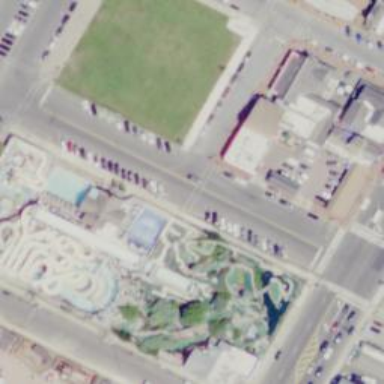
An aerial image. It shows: Water park.